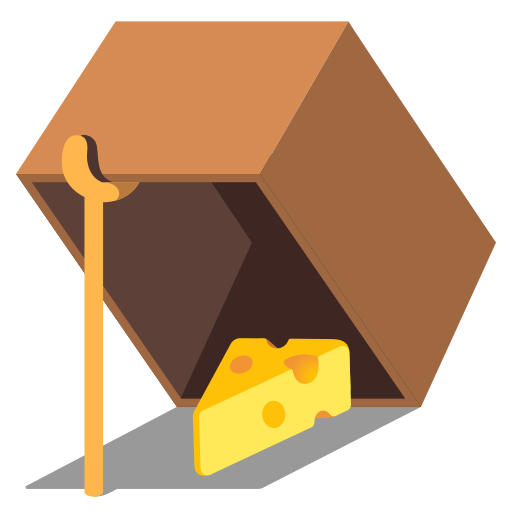
Emoji: 🪤